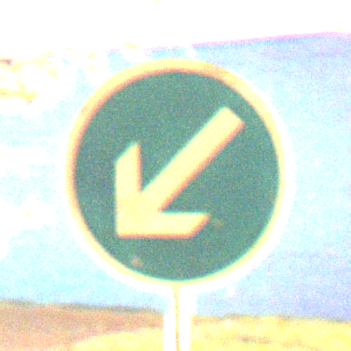
Verkehrszeichen: VorgeschriebeneVorbeifahrtLinks
Umgebung: Outdoor, Urban
Tageszeit: Night
Wetter: PartlyCloudy
Licht: Artificial
Jahreszeit: NotSpecified
Kontrast: HighContrast